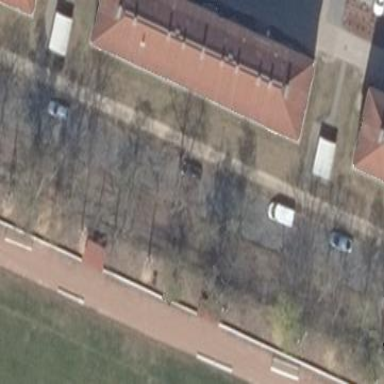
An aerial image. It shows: Hipped roof on apartment building.